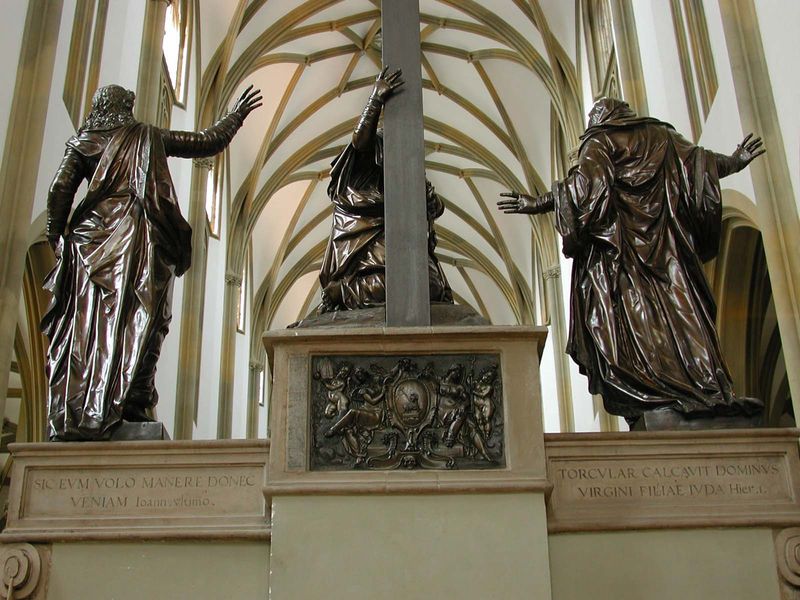
Titel: Kreuzigungsgruppe
Künstler: Hans Reichle
Standort: Augsburg, St. Ulrich und Afra (EU - D - B)
Schlagwörter: umhang, bewegung, bunt, marmor, wand, falten, sockel, innenraum, kirche, figur, decke, innen, statue, relief, farbig, schrift, farbe, figuren, kuppel, querformat, inschrift, bronze, foto, gewölbe, kreuz, rückseite, statuen, kniend, umhänge, latein, kuppeö, inschrif, hintersteite